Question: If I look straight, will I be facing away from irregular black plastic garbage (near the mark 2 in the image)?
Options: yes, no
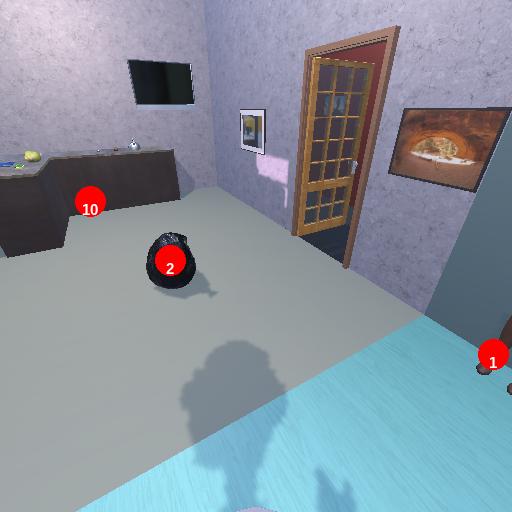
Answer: yes